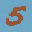
Label: 5